Current action and preconditions to check: trajectory_clear

Your task: For each precondition in the list above, predict whether it will hold at this action.

Consider the current scene as observed from the mobile robot's camera, and analyze the predicted future states of all dynamic agents (e.g., people, animals, vehicles, or any moving entities) within the NEXT SECOND.

IMPORTANT: Only answer "very likely" if you are absolutely certain—based on strong, clear evidence—that a dynamic agent will violate the precondition in the predicted future state. Do NOT answer "very likely" for unlikely, ambiguous, or low-probability risks.

Ask yourself for each precondition: Is there a high probability, with clear and convincing evidence, that the predicted future states of any dynamic agent will interfere with the predicted future state of the currently executing action within the NEXT SECOND, causing that precondition to fail?

Assess the risk level based on these predictions. Use "likely" or "very likely" if motions create a clear risk of interference.

Use "neutral" or "improbable" if agents are nearby but their predicted paths are clearly diverging or non-conflicting.

Failure Risk Categories: "very improbable", "improbable", "neutral", "likely", "very likely"

Answer Format: Output ONLY the probability_of_failure value from these categories: "very improbable", "improbable", "neutral", "likely", "very likely"

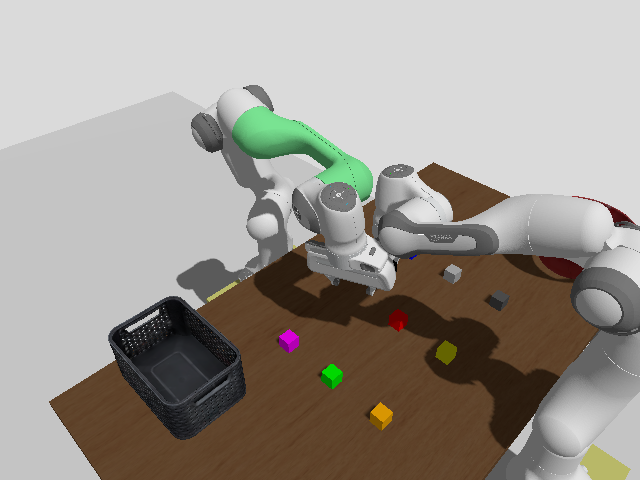

Answer: likely